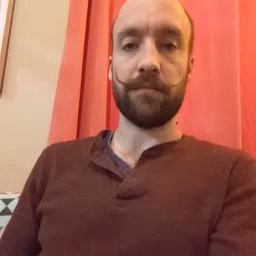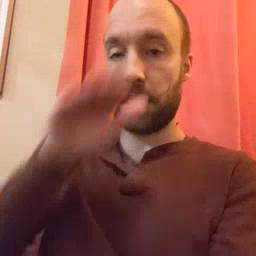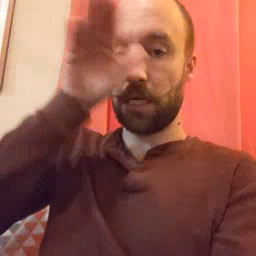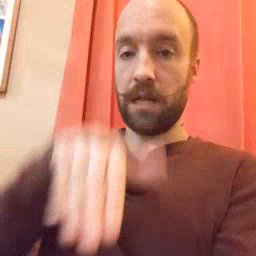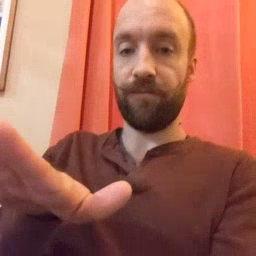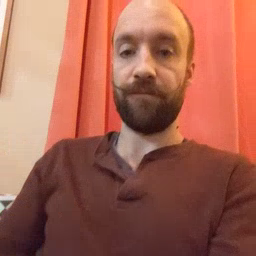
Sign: elephant